Question: I am now trying to learn java tree in java oracle tutorial <URL> at creating a tree part. I have difficulties to implement the code inside my netbean jframe. where should i put the code. currently i put the code inside my public class jframe as shown below but return error.

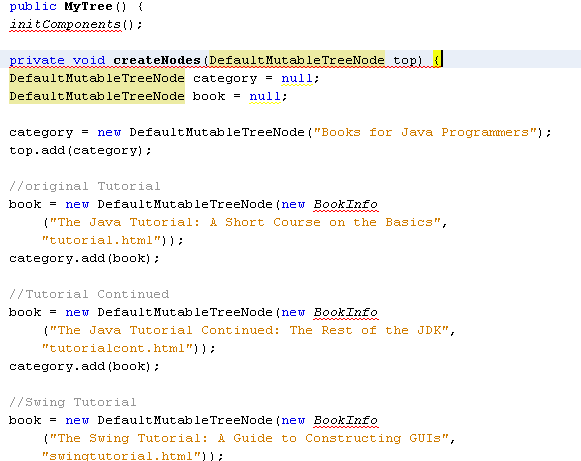
Answer: > 'private void createNodes(DefaultMutableTreeNode top) { //illegal start of expression'
Whoa, from the looks of your image, the method 'createNodes' is inside the constructor, Hence '//illegal start of expression'. You'll want to take that out of the constructor and put it on the class level.
- In Netbeans, make use of + + to properly indent your code. You may notice errors you wouldn't see otherwise, like maybe one :)- Providing us with actual text code is much more effective than providing a screen shot of your code.